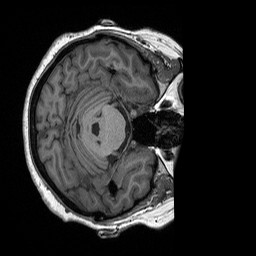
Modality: T1w
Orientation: axial
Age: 66
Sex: female
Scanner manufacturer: siemens
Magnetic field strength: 3 T
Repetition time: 2.4 s
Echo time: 0.00226 s